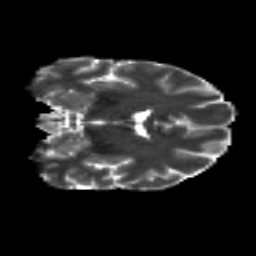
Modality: T2w
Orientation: coronal
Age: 29
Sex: female
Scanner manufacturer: siemens
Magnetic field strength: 3 T
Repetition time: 8.8 s
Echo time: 0.085 s